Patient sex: F
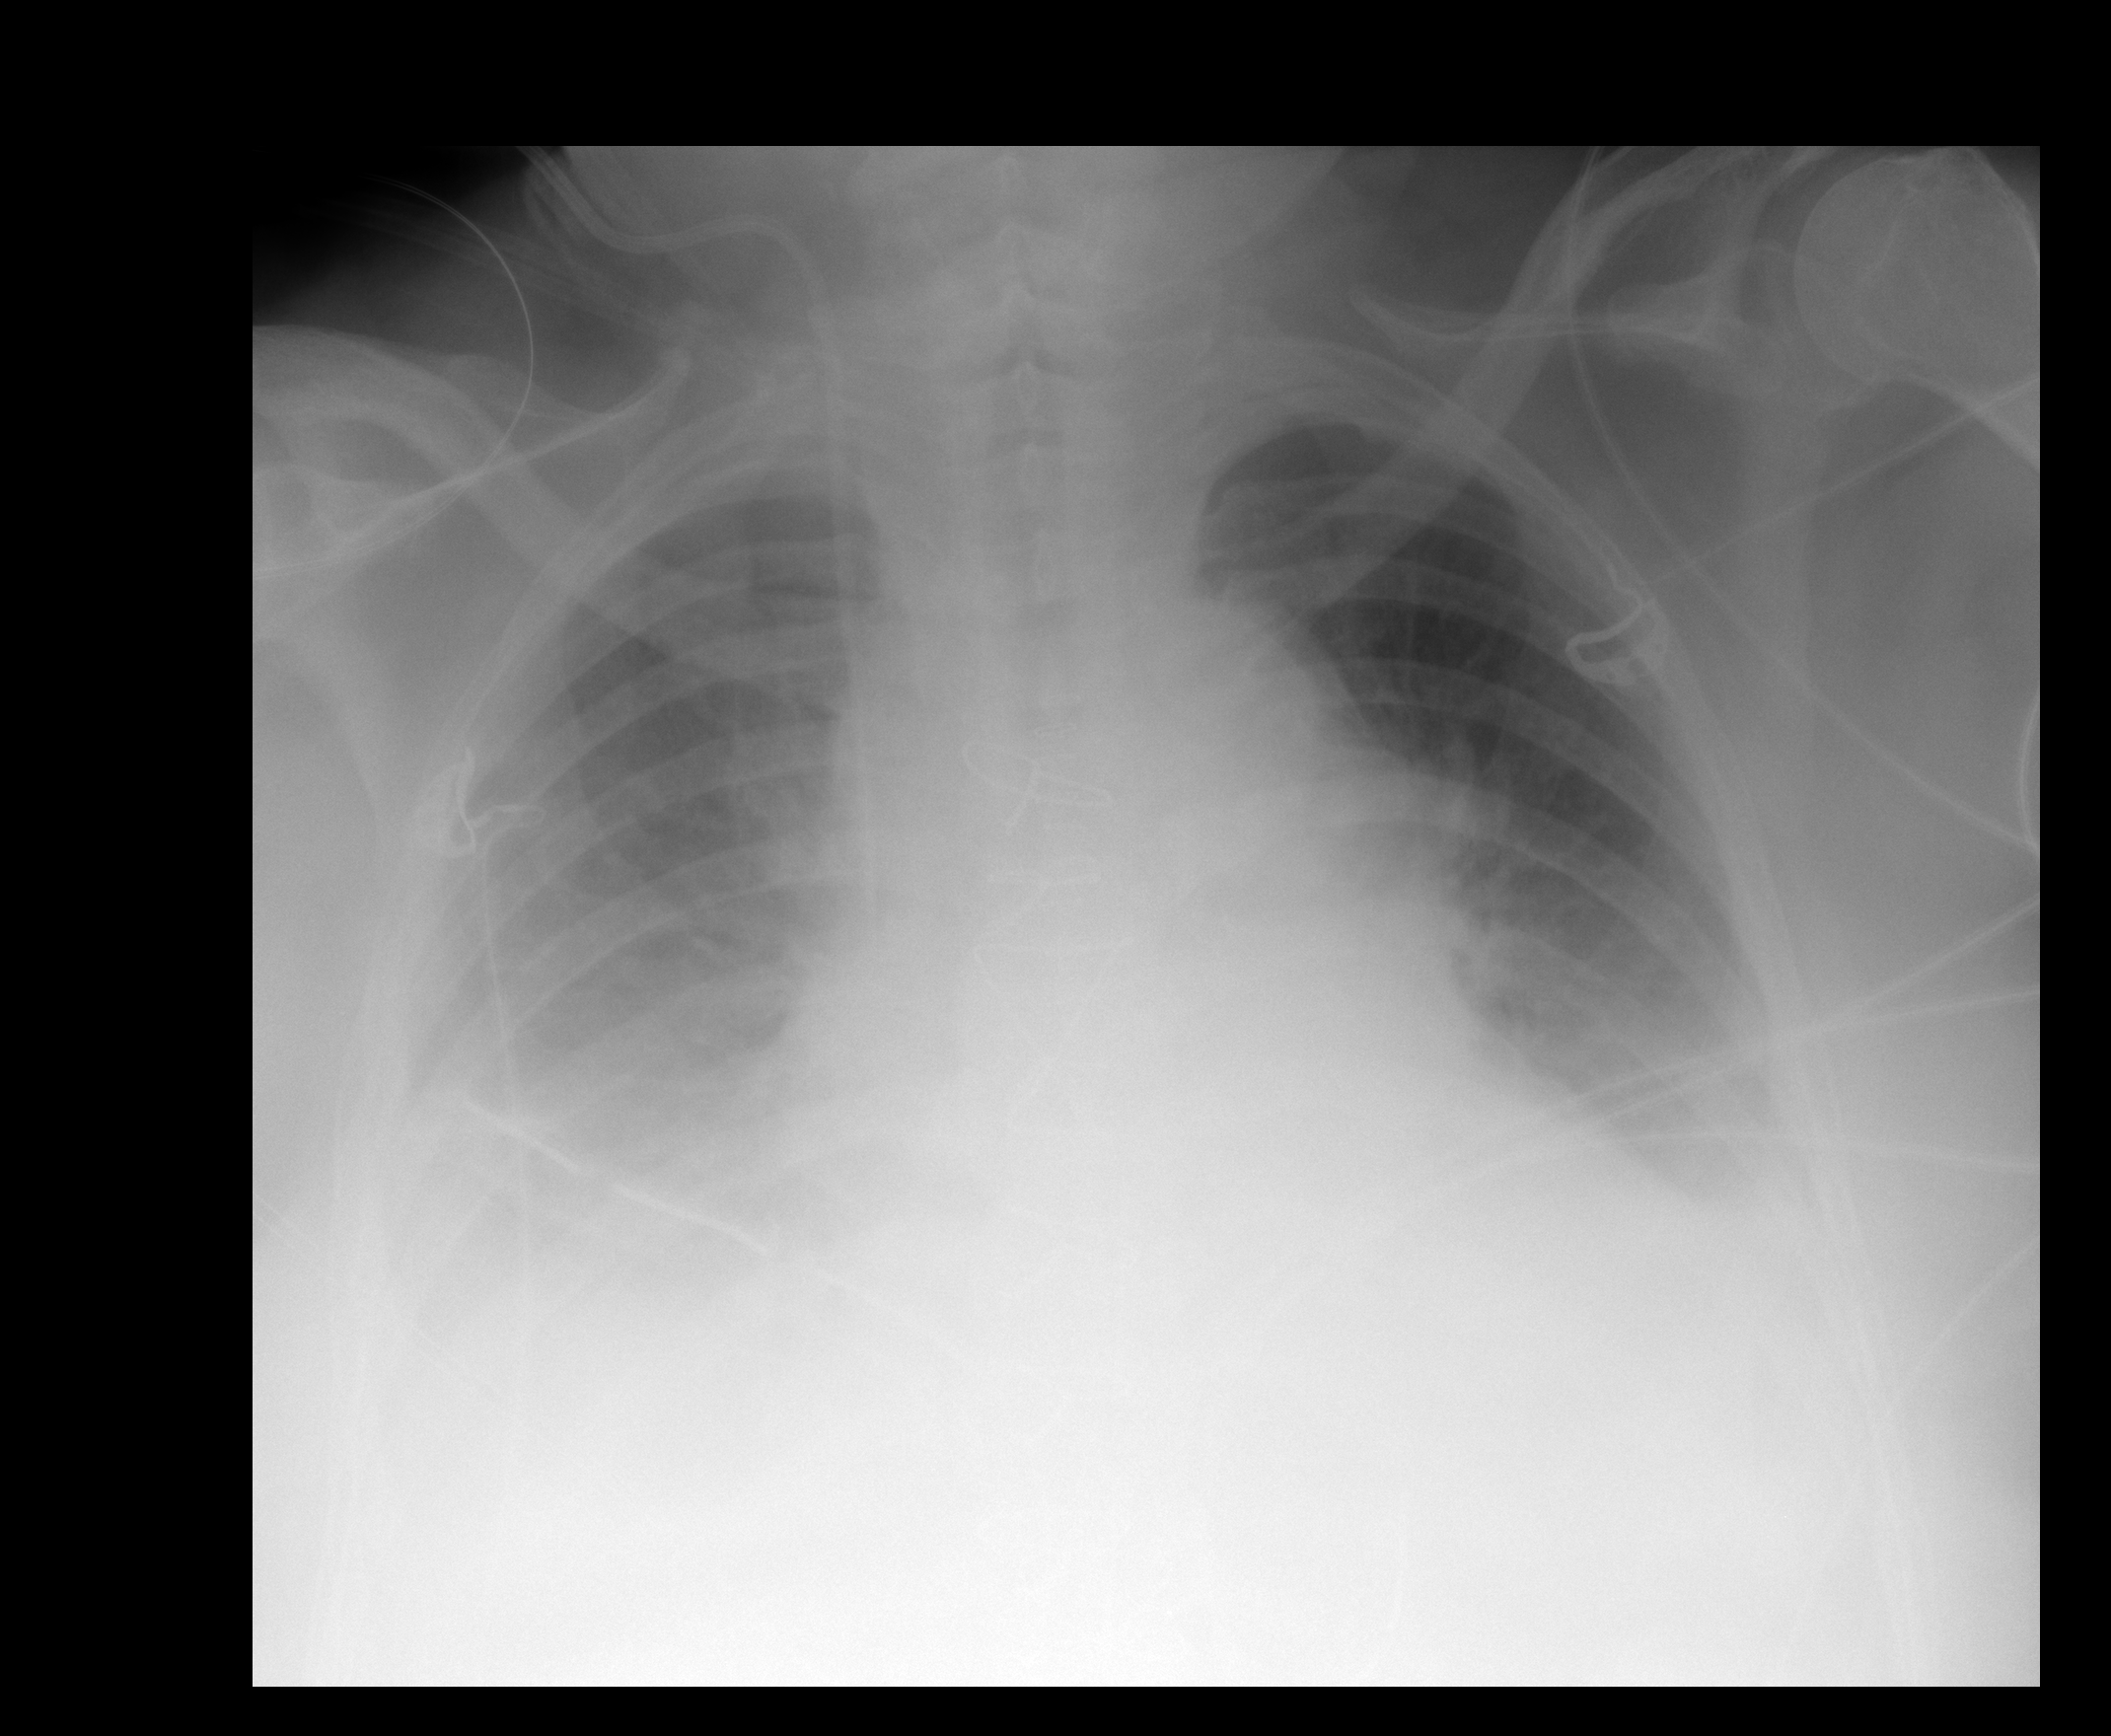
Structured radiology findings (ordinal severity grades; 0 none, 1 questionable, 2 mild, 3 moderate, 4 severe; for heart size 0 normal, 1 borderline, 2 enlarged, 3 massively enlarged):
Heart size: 0
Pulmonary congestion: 0
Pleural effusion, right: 3
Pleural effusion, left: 2
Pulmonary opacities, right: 0
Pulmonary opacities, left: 0
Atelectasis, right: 2
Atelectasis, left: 2